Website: macys
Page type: account-selection
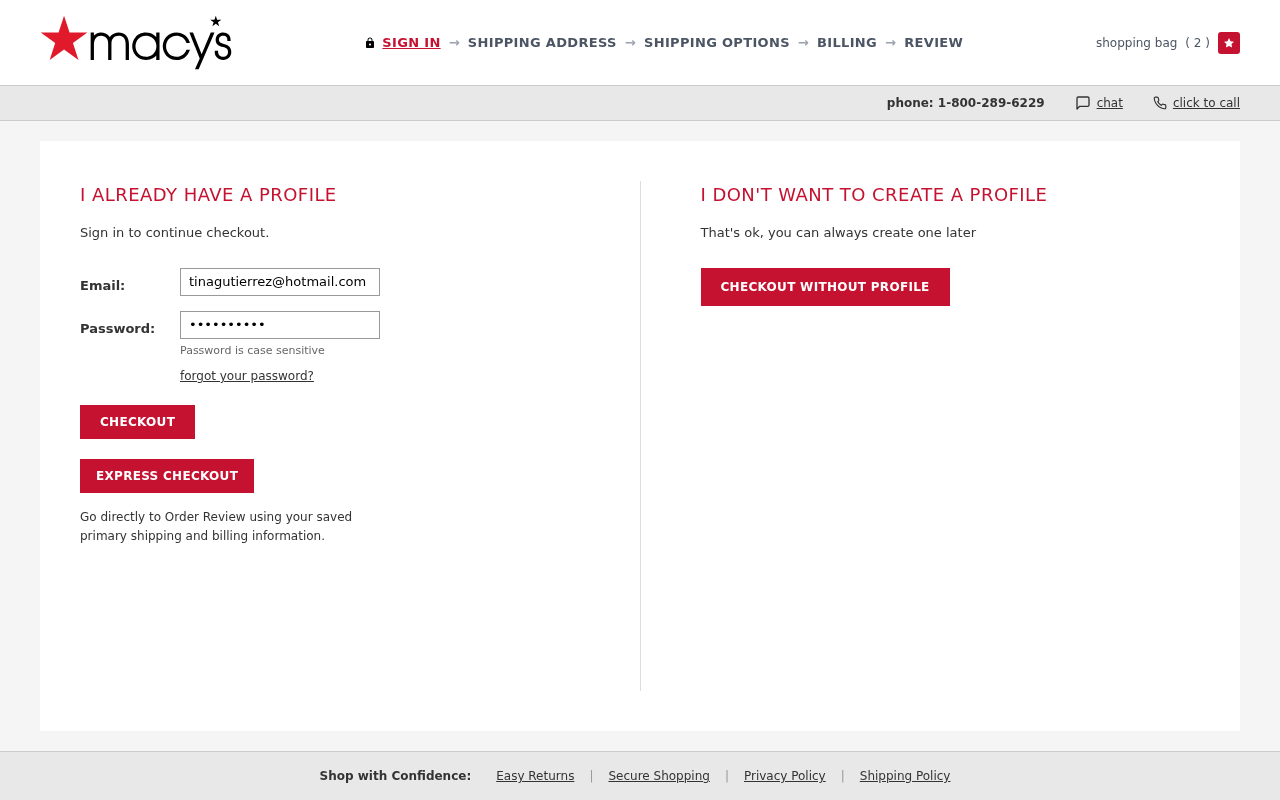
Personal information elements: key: PII_EMAIL
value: tinagutierrez@hotmail.com
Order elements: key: ORDER_NUM_ITEMS
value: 2